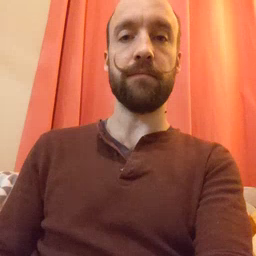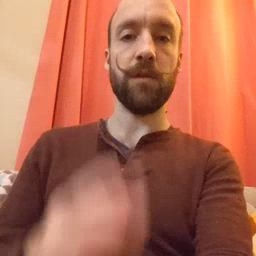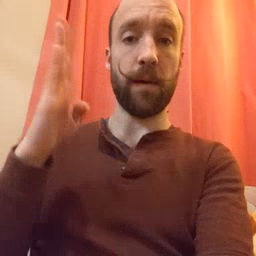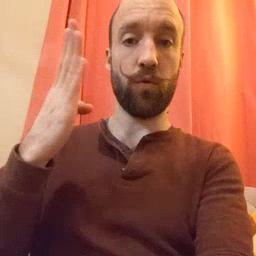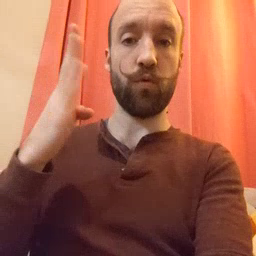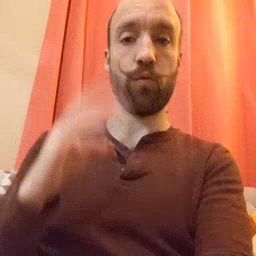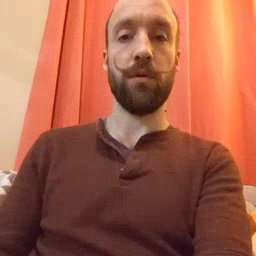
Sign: blue